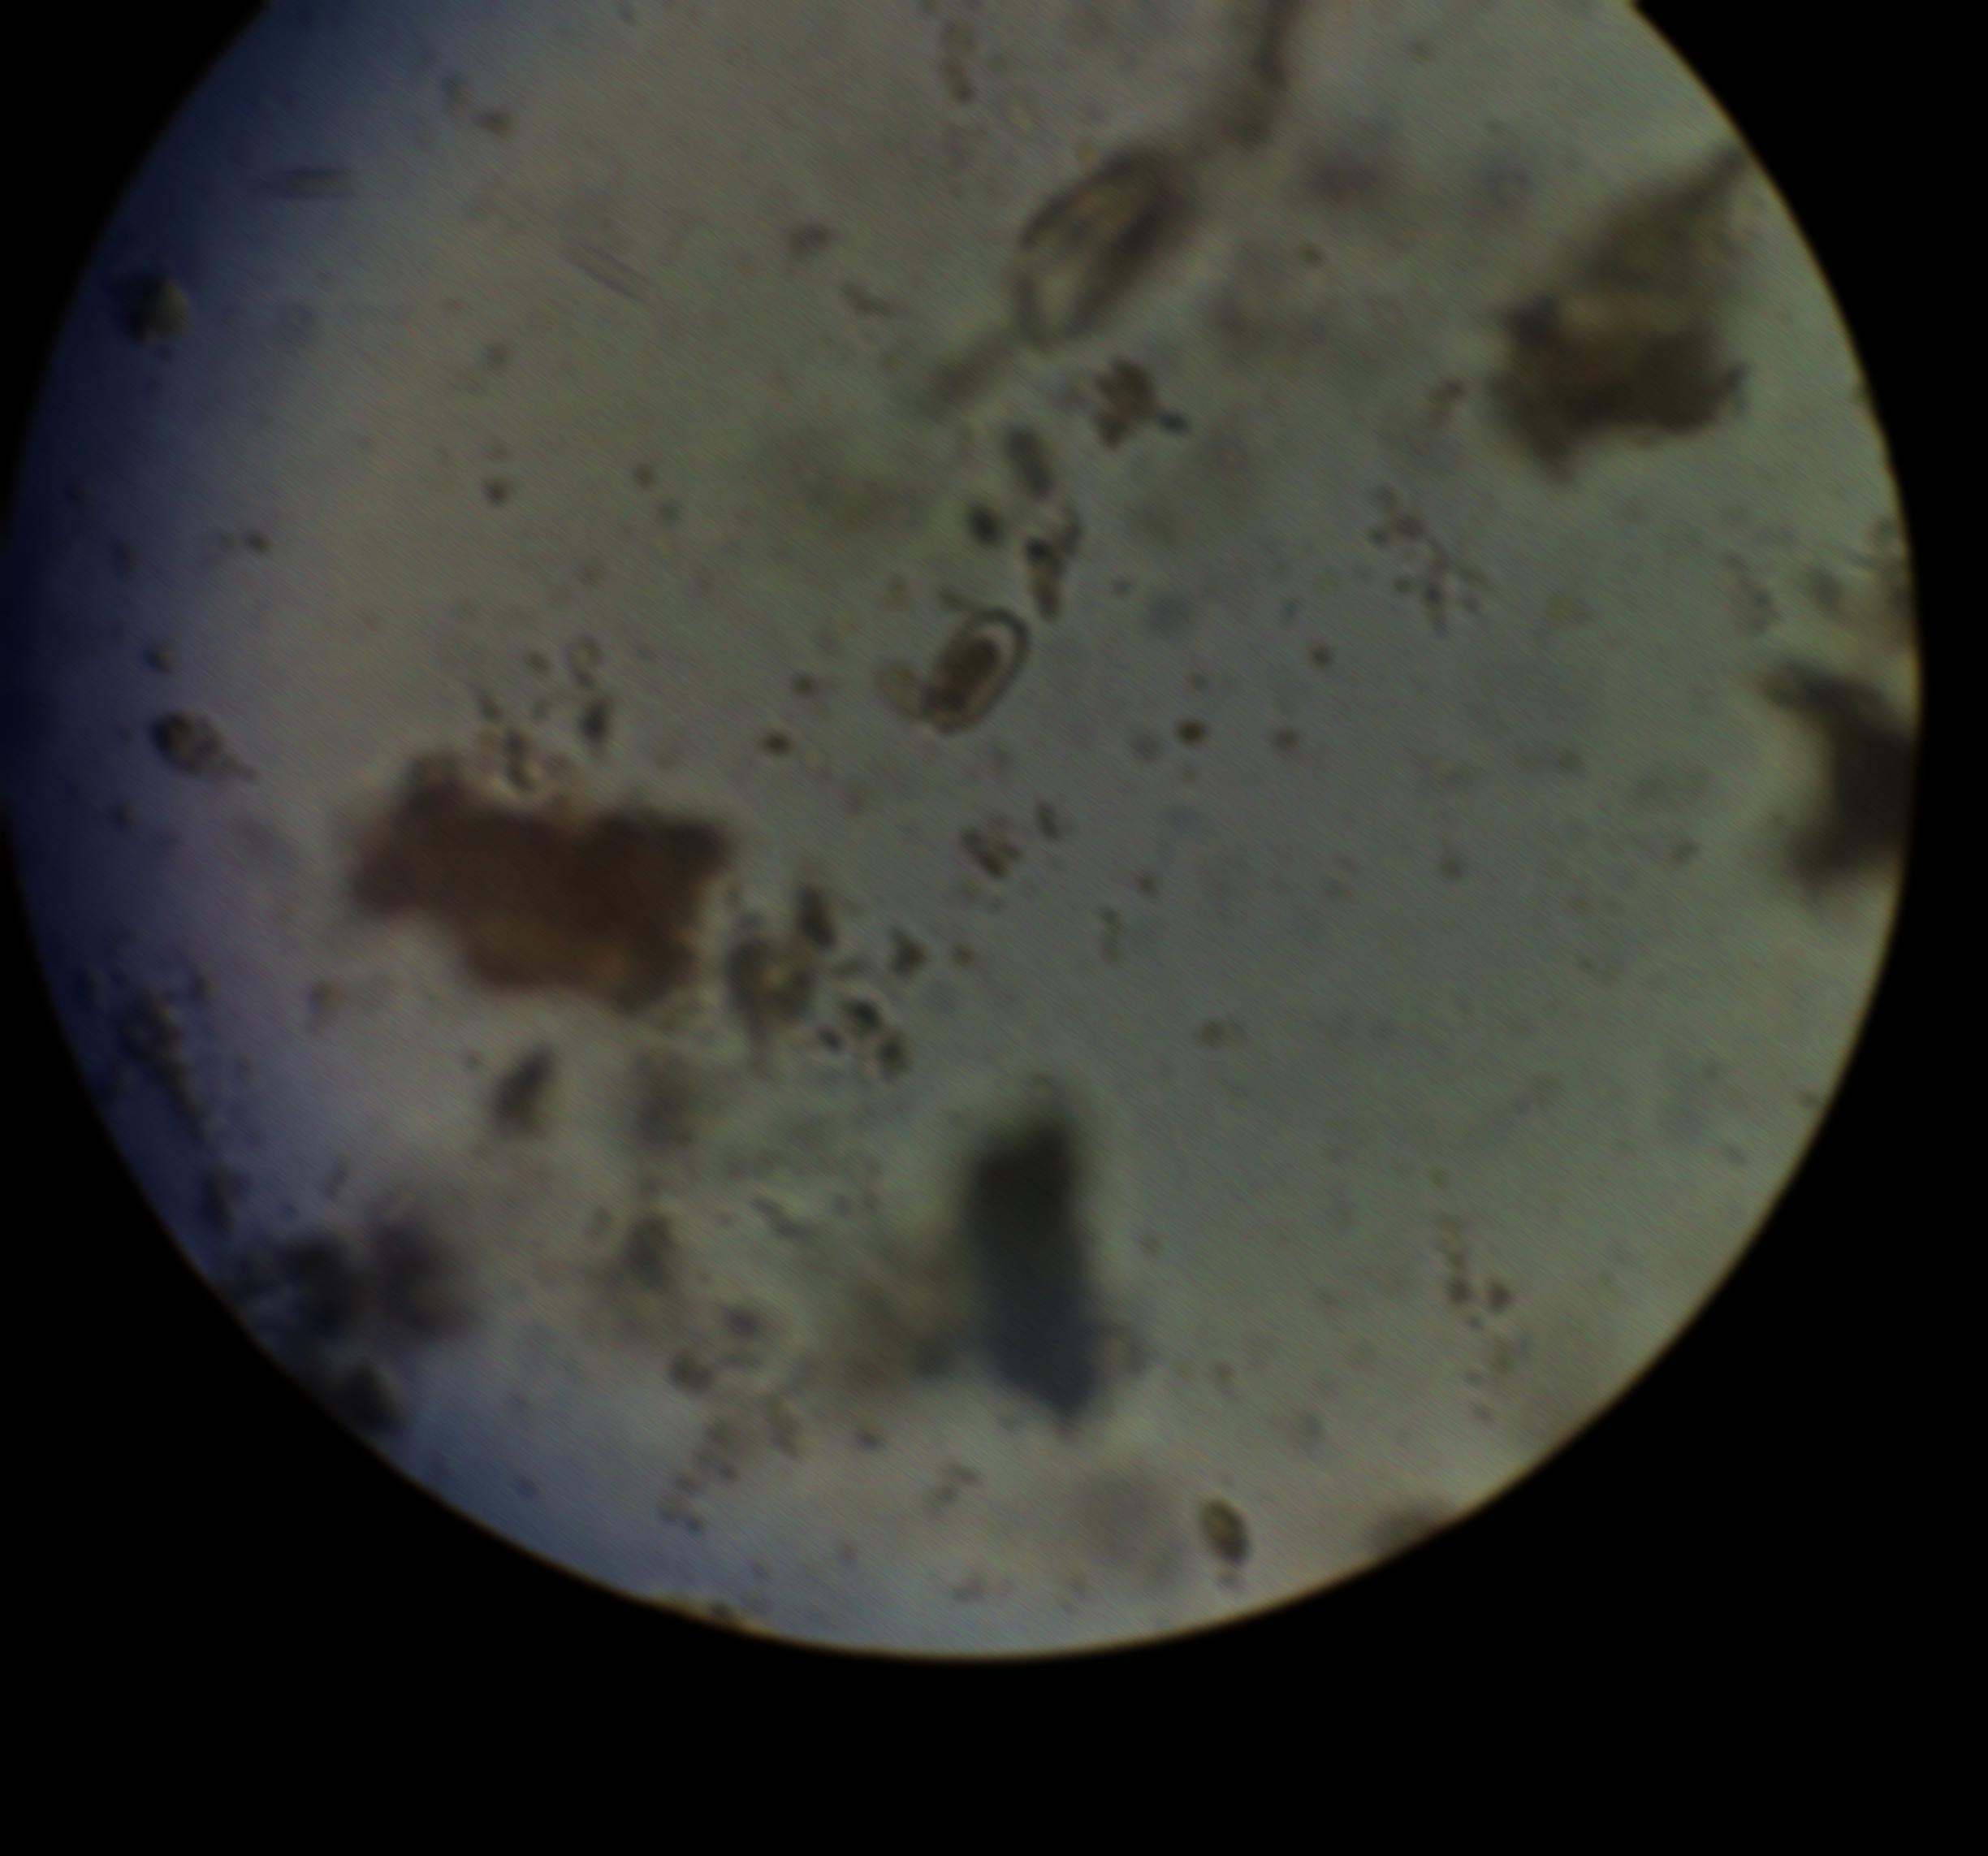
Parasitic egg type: Capillaria philippinensis